This grayscale texture is a bearing vibration snapshot reshaped row-by-row into a square image. Classify the bearing condition as one of: normal, inner_race, outer_race, ball.
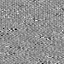
Answer: inner_race